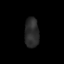
Tissue: lung
Cell type: Endothelial cells
Senescence score: 0.6105
Nuclear area (px): 419
Mean DAPI intensity: 42.484